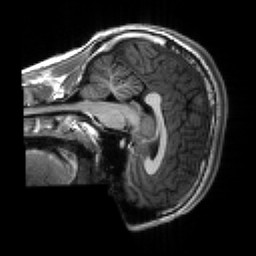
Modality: T1w
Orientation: sagittal
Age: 19
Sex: male
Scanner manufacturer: siemens
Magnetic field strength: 3 T
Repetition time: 2.3 s
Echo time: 0.00267 s